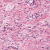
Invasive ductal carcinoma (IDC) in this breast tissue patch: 0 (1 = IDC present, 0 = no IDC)